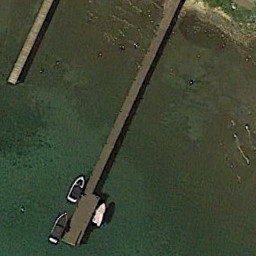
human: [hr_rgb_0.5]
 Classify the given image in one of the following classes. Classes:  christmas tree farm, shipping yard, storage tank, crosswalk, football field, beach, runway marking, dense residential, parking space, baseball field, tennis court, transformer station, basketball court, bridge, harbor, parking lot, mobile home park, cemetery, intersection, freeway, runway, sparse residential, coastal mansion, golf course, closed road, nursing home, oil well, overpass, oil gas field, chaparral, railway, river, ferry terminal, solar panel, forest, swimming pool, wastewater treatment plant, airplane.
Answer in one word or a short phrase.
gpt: ferry terminal